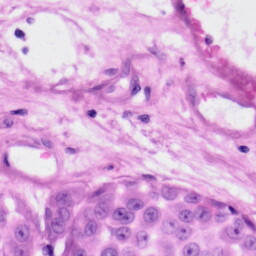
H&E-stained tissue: Skin